Question: I'd like to implement an extended Kalman filter in C++ using the eigen library because I'm interested in robotics, this seems like a good exercise to get better at C++ and it seems like a fun project. I was hoping I can post my code to get some feedback on writing classes and what my next steps should be from here. So I got the equations from a class online

what I have so far is below, I've hardcoded a state vector of size 2x1 and an array of measurements as a test but would like to change it so I can declare a state vector of any size, and I'll move the array of measurements to a main.cpp file. I just did this in the beginning so I can simply declare and object of this class and quickly test out the functions, and everything seems to be working so far. What I was thinking of doing next is to make another class that takes measurements from some source and converts it into eigen matrices to pass onto this kalman filter class. The main questions I have are:
1. Should I have the measurement update and state prediction as two different functions? Does it really matter? I did that in the first place because I thought it was easier to read.
2. Should I set the size of things like the state vector in the class constructor or is it better to have something like an initializer function for that?
3. I read that it's better practice to have class members that are matrices actually be pointers to the matrix, because it makes the class lighter. What does this mean? Is that important if I want to run this on a PC vs something like a raspberry pi?
4. In the measurementUpdate function, should y, S, K be class members? It'll make the class larger, but then I wouldn't be constructing and destroying the Eigen objects when the program is looping? Is that good practice?
5. Should there be a class member that takes the measurement inputs or is it better to just pass a value to the measurement update function? Does it matter?
6. Is it even worth it to try and implement a class for this or is it better to just have a single function that implements the filter?
7. removed this one because it wasn't a question.
8. I was thinking of implementing some getter functions so I can check the state variable and covariance matrix, is it better to just make those members public and not have the getter functions?
Apologies if this is posted in the wrong place and if these are super basic questions I'm pretty new to this stuff. Thanks for all the help, all advice is appreciated.
header:
'''
#include "eigen3/Eigen/Dense"
#include <iostream>
#include <vector>
class EKF {
public:
EKF();
void filter(Eigen::MatrixXd Z);
private:
void measurementUpdate(Eigen::MatrixXd Z);
void statePrediction();
Eigen::MatrixXd P_; //Initial uncertainty
Eigen::MatrixXd F_; //Linearized state approximation function
Eigen::MatrixXd H_; //Jacobian of linearrized measurement function
Eigen::MatrixXd R_; //Measurement uncertainty
Eigen::MatrixXd I_; //Identity matrix
Eigen::MatrixXd u_; //Mean of state function
Eigen::MatrixXd x_; //Matrix of initial state variables
};
'''
source:
'''
EKF::EKF() {
double meas[5] = {1.0, 2.1, 1.6, 3.1, 2.4};
x_.resize(2, 1);
P_.resize(2, 2);
u_.resize(2, 1);
F_.resize(2, 2);
H_.resize(1, 2);
R_.resize(1, 1);
I_.resize(2, 2);
Eigen::MatrixXd Z(1, 1);
for(int i = 0; i < 5; i++){
Z << meas[i];
measurementUpdate(Z);
//statePrediction();
}
}
void EKF::measurementUpdate(Eigen::MatrixXd Z){
//Calculate measurement residual
Eigen::MatrixXd y = Z - (H_ * x_);
Eigen::MatrixXd S = H_ * P_ * H_.transpose() + R_;
Eigen::MatrixXd K = P_ * H_.transpose() * S.inverse();
//Calculate posterior state vector and covariance matrix
x_ = x_ + (K * y);
P_ = (I_ - (K * H_)) * P_;
}
void EKF::statePrediction(){
//Predict next state vector
x_ = (F_ * x_) + u_;
P_ = F_ * P_ * F_.transpose();
}
void EKF::filter(Eigen::MatrixXd Z){
measurementUpdate(Z);
statePrediction();
}
'''
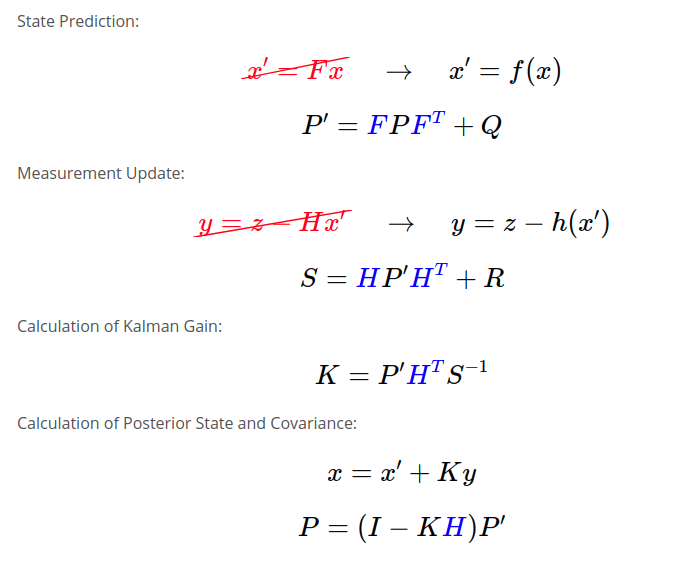
Answer: One thing to consider, which will affect the answers to ypur questions, is how 'generic' a filter you want to make.
There is no restriction in a Kalman filter that the sampling rate of the measurements be constant, nor that you get all the measurements every time. The only restriction is that the measurements appear in increasing time order. If you want to support this, then your measurement function will be passed arrays of variable sizes, and the H and R matrices will also be of variable size, and moreover the F and Q matrices (though of constant shape) will need to know the time update -- in particular you will need a function to compute Q.
As an example of what I mean, consider the example of some sort of survey boat that has a dgps sensor that gives a position every second, a gyro compass that gives the ship's heading twice a second, and a rgps system that gives the range and bearing to a towed buoy every two seconds. In this case we could get measurements like this:
'''
at 0.0 gyro and dgps
at 0.0 gyro
at 1.0 gyro and dgps
at 1.5 gyro
at 2.0 gyro, dgps and rgps
'''
and so on. So we get different numbers of observations at different times.
On a different topic I've always found it useful to have a way of seeing how well the filter is doing. Somewhat surprisingly the state covariance matrix is not a way of seeing this. In the linear (as opposed to extended) filter the state covariance could be computed for all times before you see any data! This is not true for the extended case as the state covariance depends on the states through the measurement Jacobian, but that is a very weak dependence on the observations. I think the most useful quality measures are those based on the measurements. Easy ones to compute are the 'innovations' -- the difference between the measured values and the values calculated using the predicted state -- and the residuals -- the difference between the measured values and the values calculated using the updated state. Each of these, over time, should have mean 0. If you want to get fancier there are the normalised residuals. If ita is the innovations vector, the normalised residuals are
'''
T = inv(S)
u = T*ita
nr[i] = u[i]/sqrt( T[i][i])
'''
The nice thing about the normalised residuals is that each (over time) should have mean 0 but also sd 1 -- if the filter is correctly tuned.